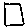
Label: square